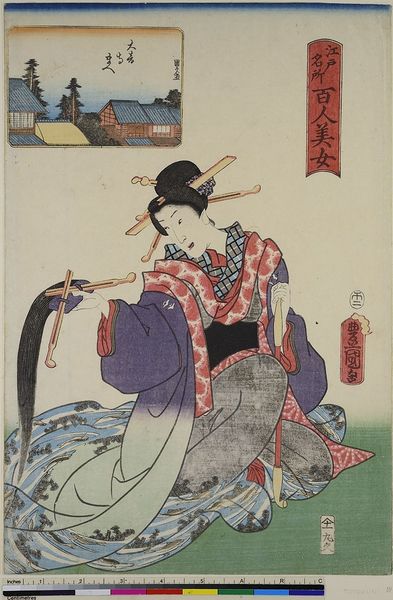
Titel: Vor dem Daion-ji, aus der Serie: 100 Schönheiten in berühmten Orten in Edo
Künstler: Utagawa Kunisada
Standort: Hamburg
Institution: Museum für Kunst und Gewerbe Hamburg
Schlagwörter: blau, grün, landschaft, fenster, frau, frisur, schwarz, weiss, zeichnung, haus, rot, häuser, holzschnitt, japan, farbe, violett, stricken, schriftzeichen, asien, druck, druckgraphik, druckgrafik, asiatisch, nadeln, tempel, zeit, farbholzschnitt, anlagen, haarlocke, kimono, asia, landschaftsdarstellung, edo, reproduktionen, druckerzeugnisse, heiligtümer, ukiyo, perücke